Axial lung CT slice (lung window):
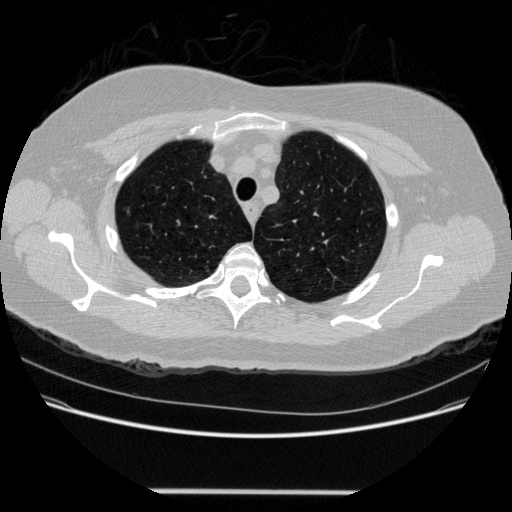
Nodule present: no